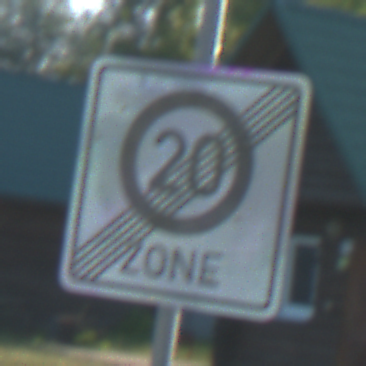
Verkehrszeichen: EndeZone20
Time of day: MorningAfternoon
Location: Outdoor (Nature)
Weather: Clear
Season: NotSpecified
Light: Natural